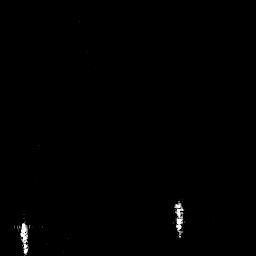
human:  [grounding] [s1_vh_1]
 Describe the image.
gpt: In the satellite image, there is  <ref>1 small ship </ref> <box>[[67, 78, 71, 90, 0]]</box> located at bottom,  <ref>1 small ship </ref> <box>[[7, 86, 10, 98, 0]]</box> located at bottom left.